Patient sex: F
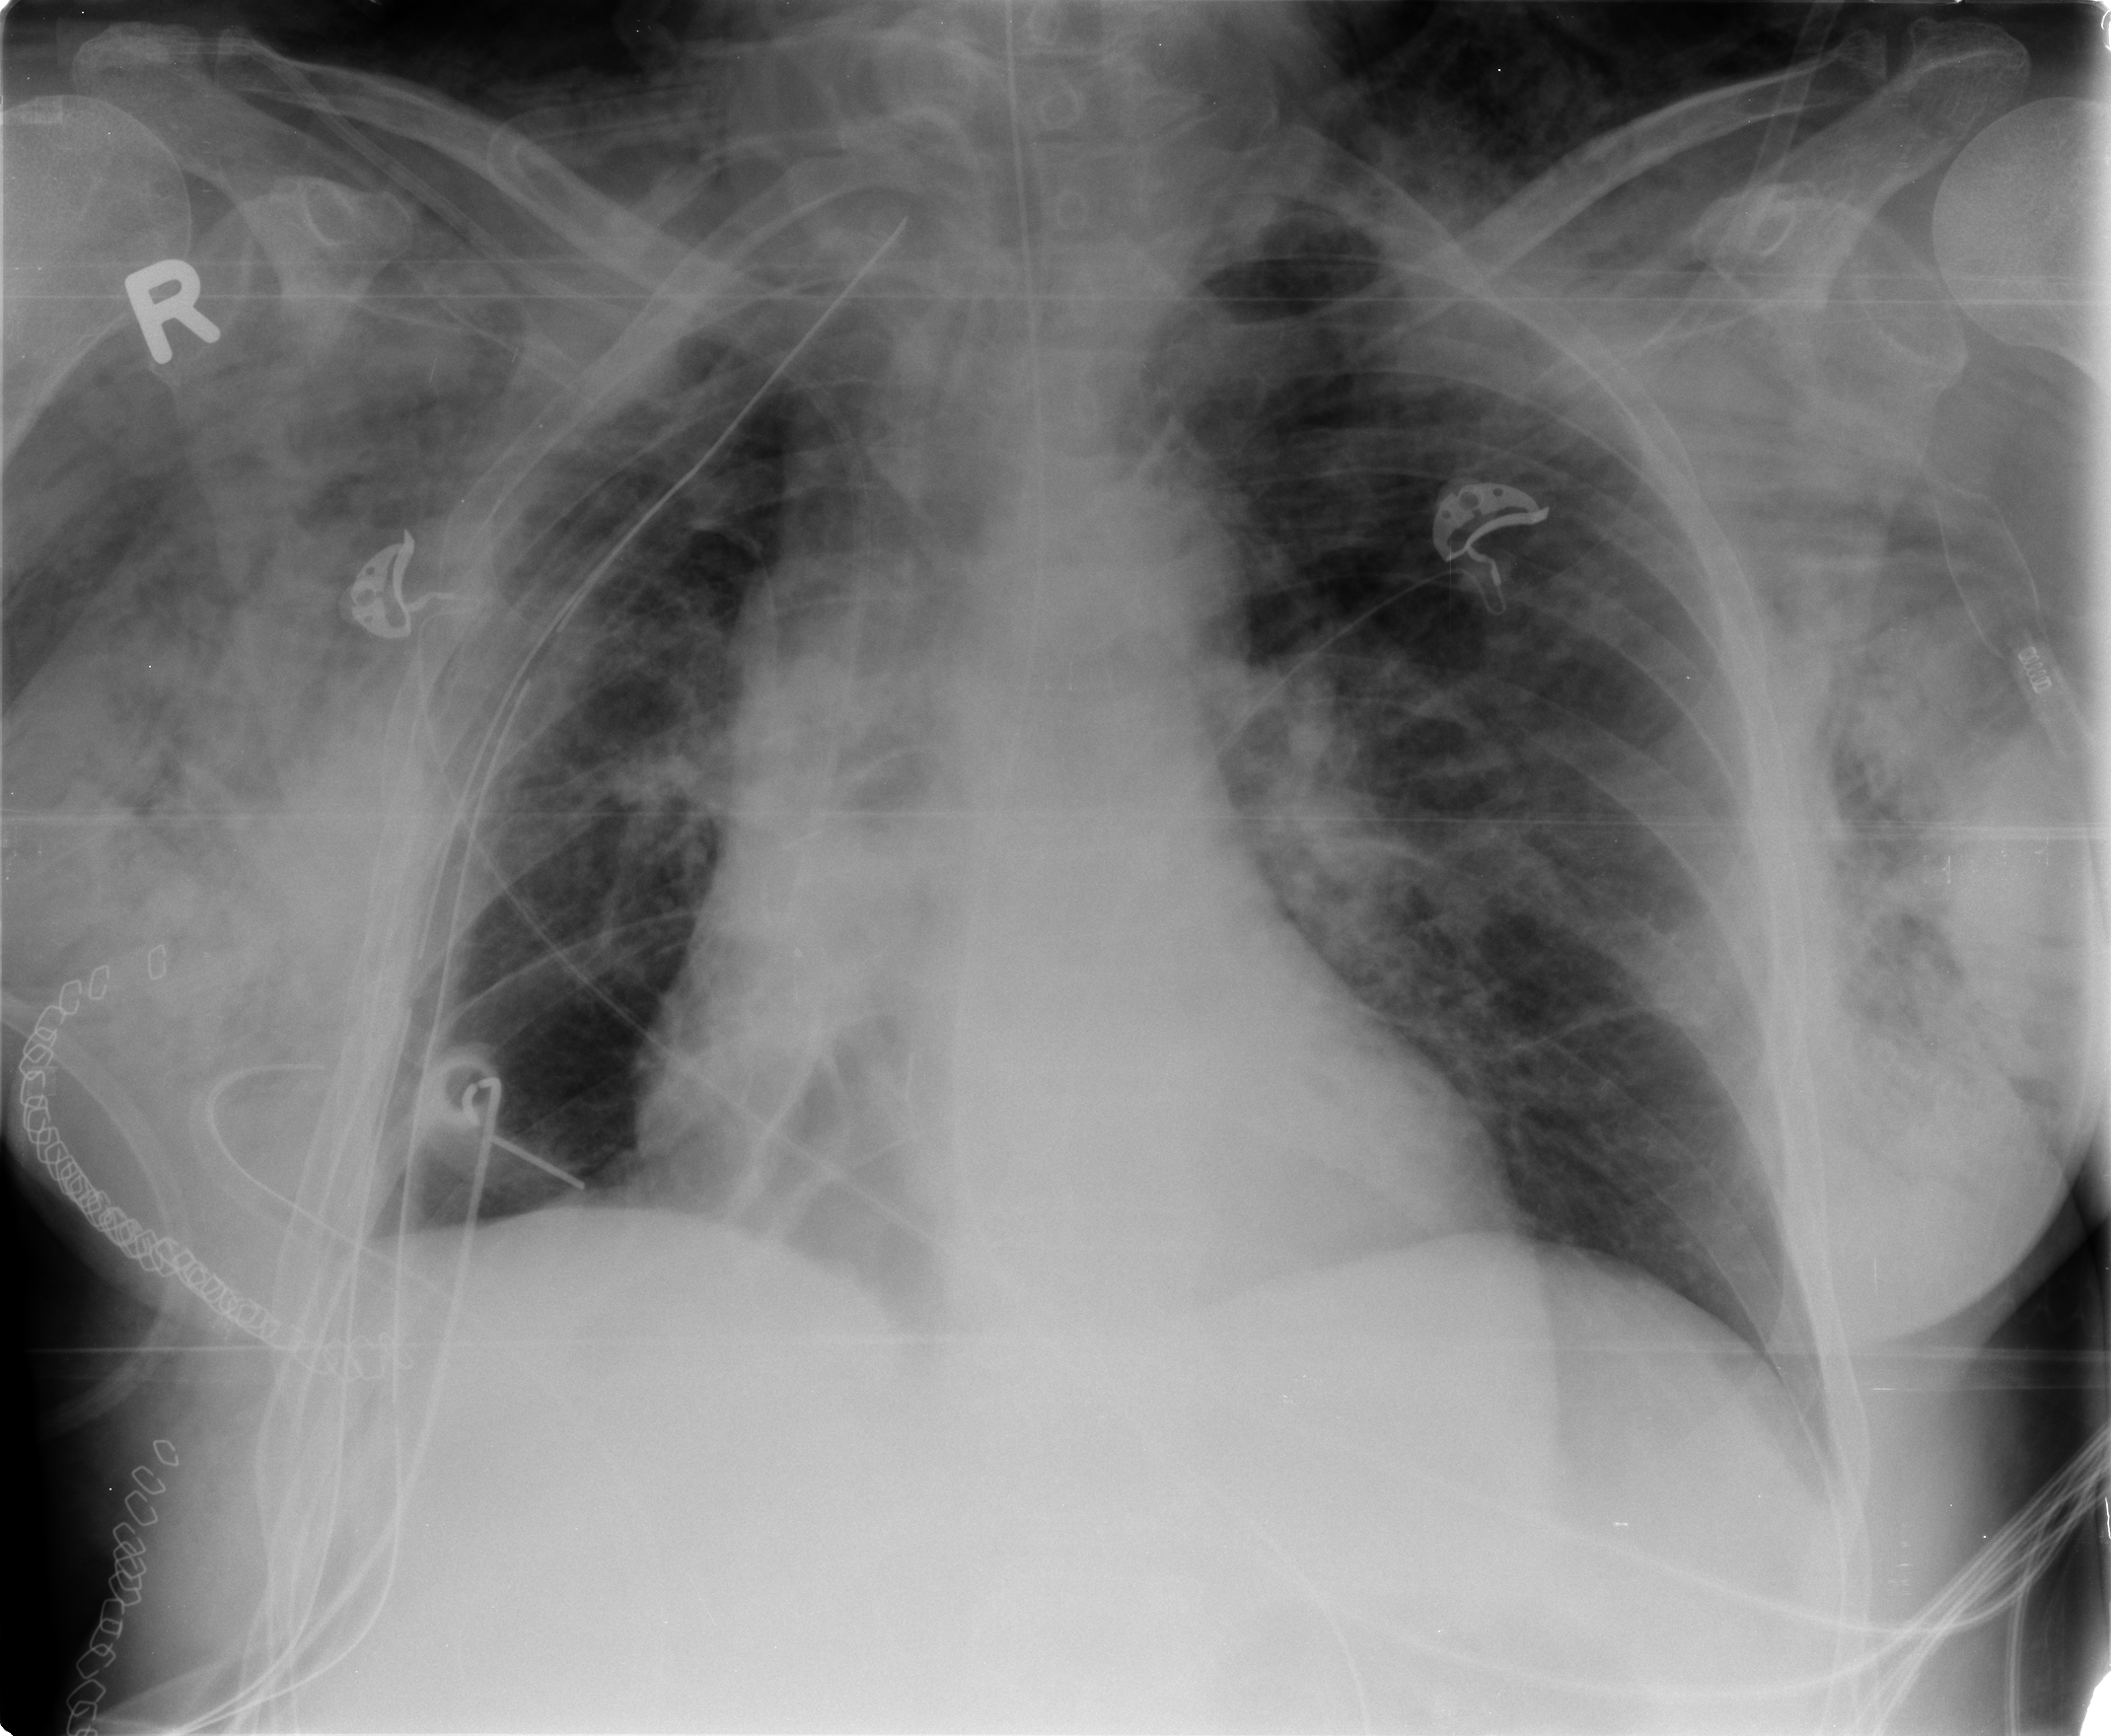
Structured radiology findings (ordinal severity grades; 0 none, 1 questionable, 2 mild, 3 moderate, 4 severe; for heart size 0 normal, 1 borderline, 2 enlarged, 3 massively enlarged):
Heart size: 2
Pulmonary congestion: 0
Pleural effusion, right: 2
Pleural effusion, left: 0
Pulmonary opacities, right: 2
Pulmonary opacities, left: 0
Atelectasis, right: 3
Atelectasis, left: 0